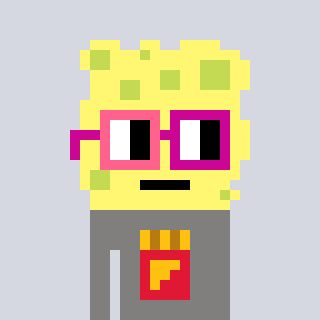
a pixel art character with square pink and red glasses, a sponge-shaped head and a bluegrey-colored body on a cool background